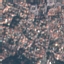
Land use / land cover class: Residential